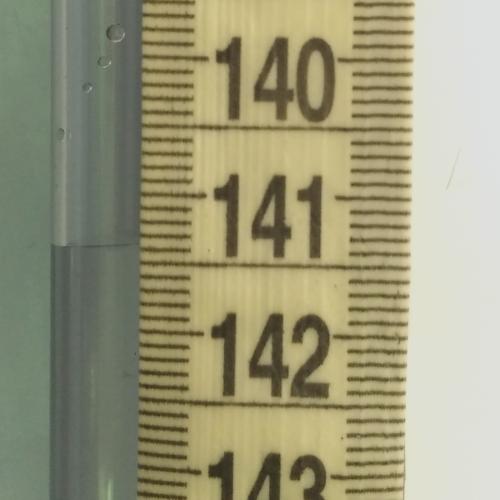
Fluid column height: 141.4 cm